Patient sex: M
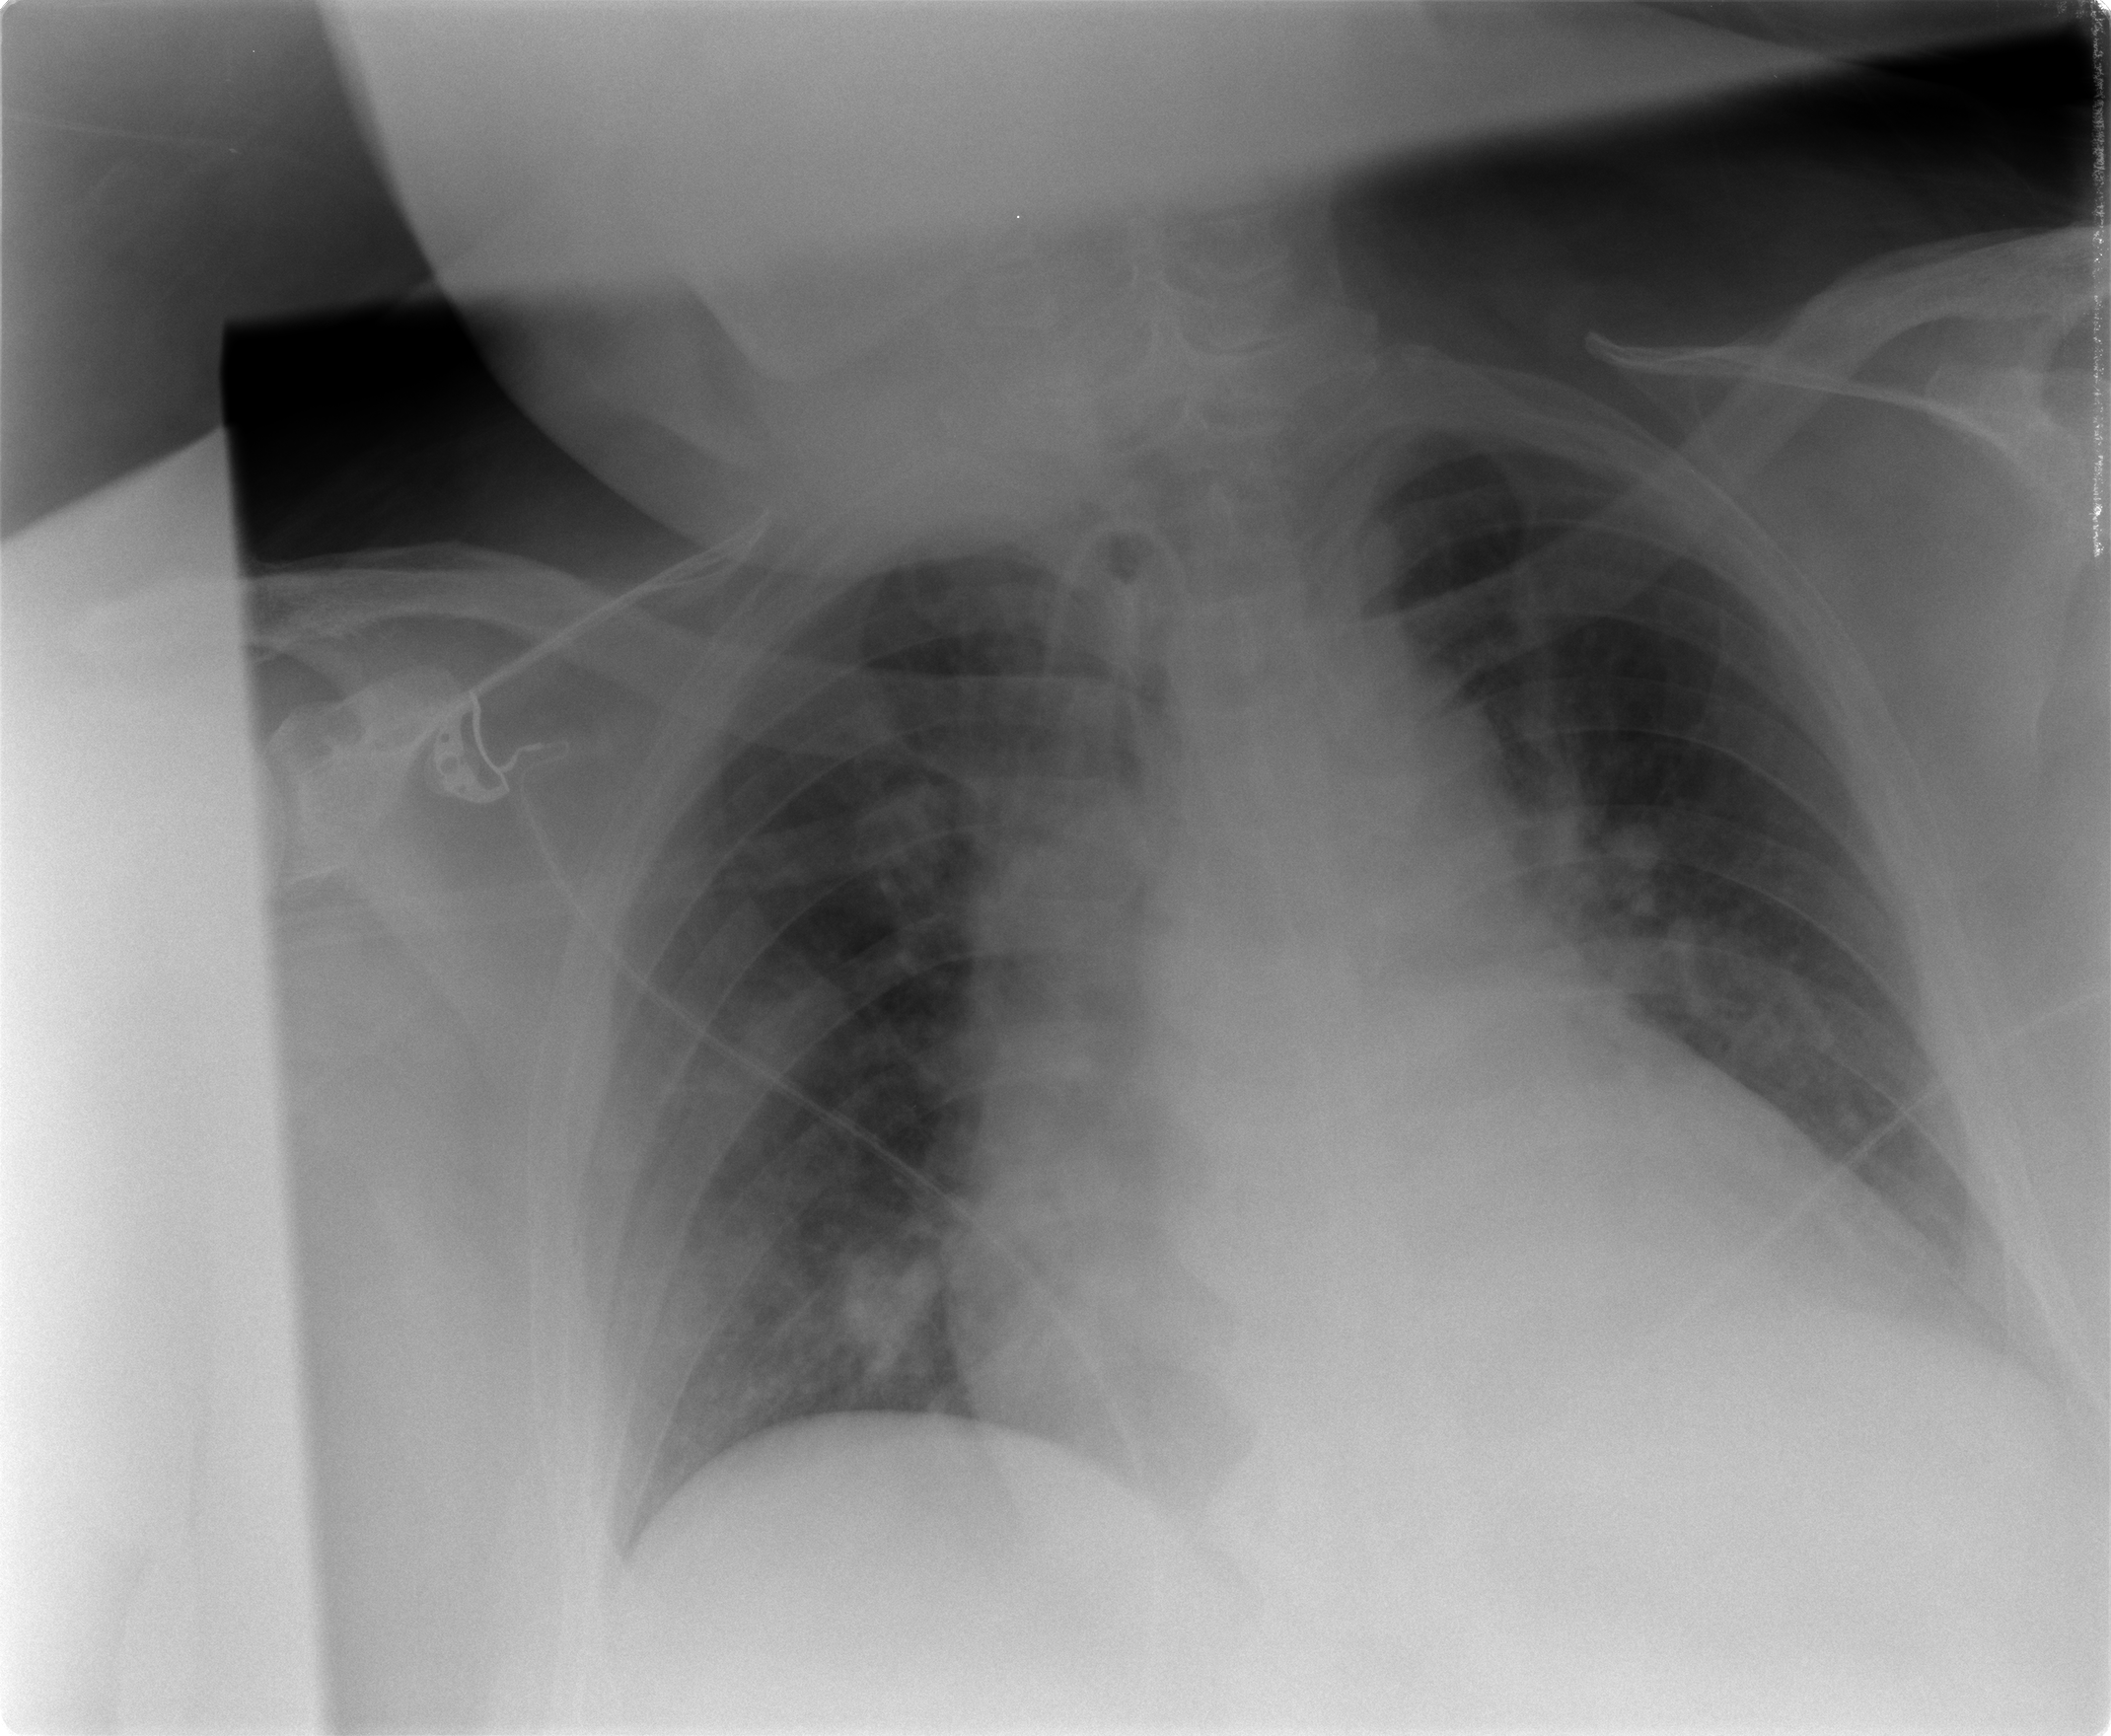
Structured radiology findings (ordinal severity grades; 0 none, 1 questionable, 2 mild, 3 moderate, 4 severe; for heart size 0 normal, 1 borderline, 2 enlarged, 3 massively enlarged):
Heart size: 2
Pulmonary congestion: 2
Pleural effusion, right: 1
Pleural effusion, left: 2
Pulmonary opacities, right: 2
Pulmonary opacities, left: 2
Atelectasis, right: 2
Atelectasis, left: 2